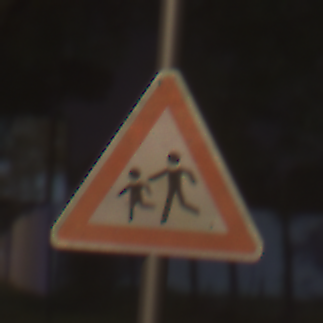
Verkehrszeichen: KinderRechts
Umgebung: Outdoor, Suburban
Tageszeit: Night
Wetter: PartlyCloudy
Licht: Artificial
Jahreszeit: NotSpecified
Kontrast: HighContrast